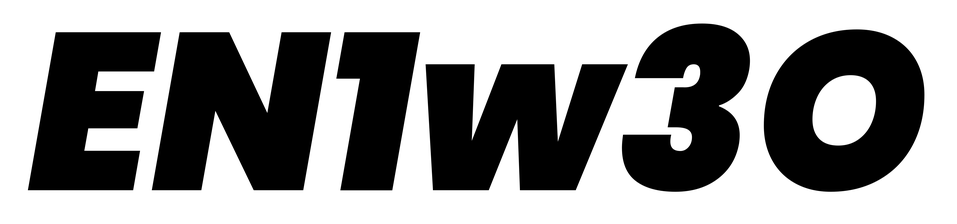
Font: Poppins-BlackItalic